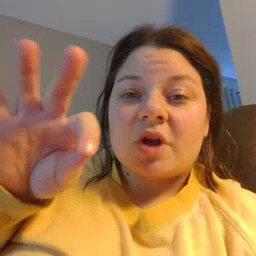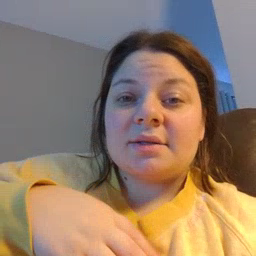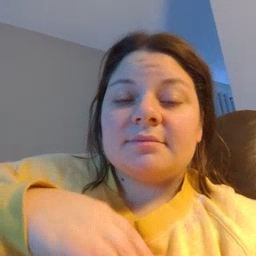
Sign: frenchfries